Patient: sex M, age 61
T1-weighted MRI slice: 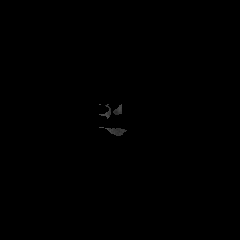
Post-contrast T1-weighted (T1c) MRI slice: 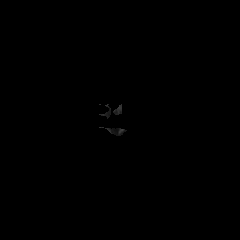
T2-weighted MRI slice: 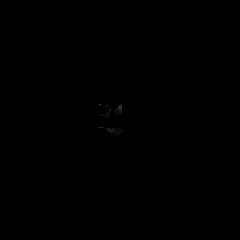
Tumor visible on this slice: no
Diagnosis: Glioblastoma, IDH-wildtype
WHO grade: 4